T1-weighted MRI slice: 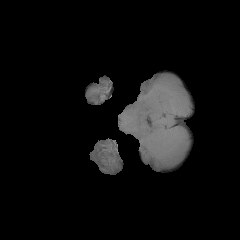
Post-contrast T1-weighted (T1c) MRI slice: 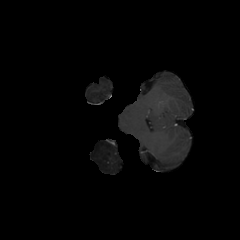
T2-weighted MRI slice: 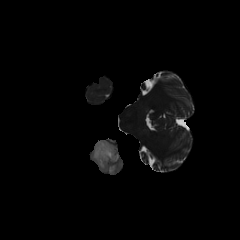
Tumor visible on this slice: yes